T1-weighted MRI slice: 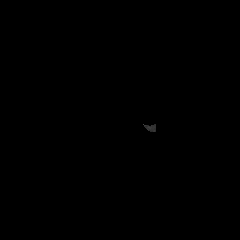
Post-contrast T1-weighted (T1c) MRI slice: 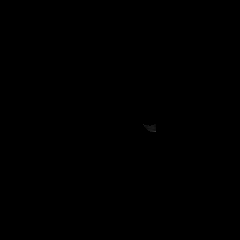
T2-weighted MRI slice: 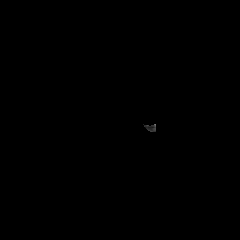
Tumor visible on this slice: no